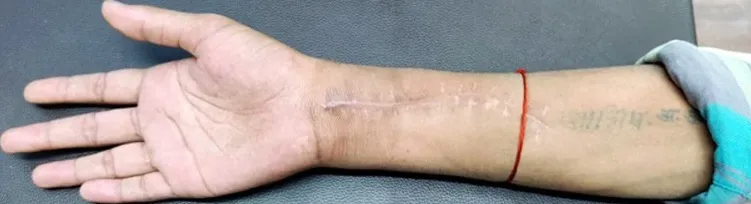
supinated forearm showing scar marks over distal forearm.
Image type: medical_photograph (skin_photograph)